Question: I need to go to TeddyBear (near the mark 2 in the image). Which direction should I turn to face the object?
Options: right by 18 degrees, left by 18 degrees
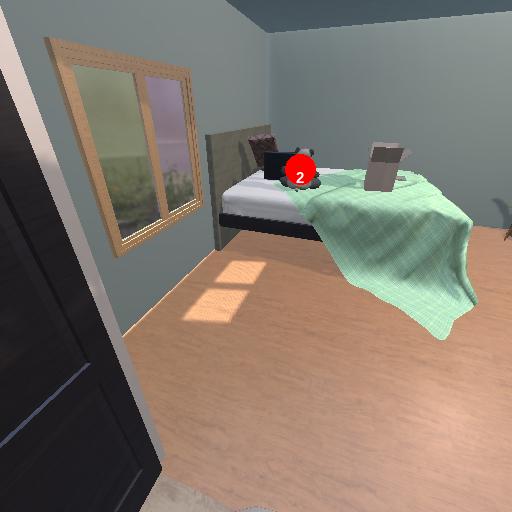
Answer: right by 18 degrees